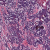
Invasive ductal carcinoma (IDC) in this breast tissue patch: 0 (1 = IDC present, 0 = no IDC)